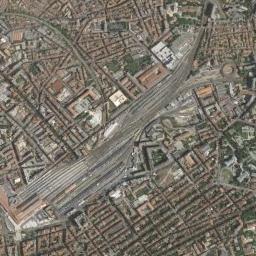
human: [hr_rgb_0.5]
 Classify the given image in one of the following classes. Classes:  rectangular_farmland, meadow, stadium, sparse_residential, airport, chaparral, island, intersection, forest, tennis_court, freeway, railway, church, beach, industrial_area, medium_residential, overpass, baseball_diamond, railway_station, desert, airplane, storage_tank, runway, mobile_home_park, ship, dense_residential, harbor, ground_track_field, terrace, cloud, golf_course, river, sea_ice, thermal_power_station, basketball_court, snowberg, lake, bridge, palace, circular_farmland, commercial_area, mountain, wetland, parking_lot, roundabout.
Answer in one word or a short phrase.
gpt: railway_station